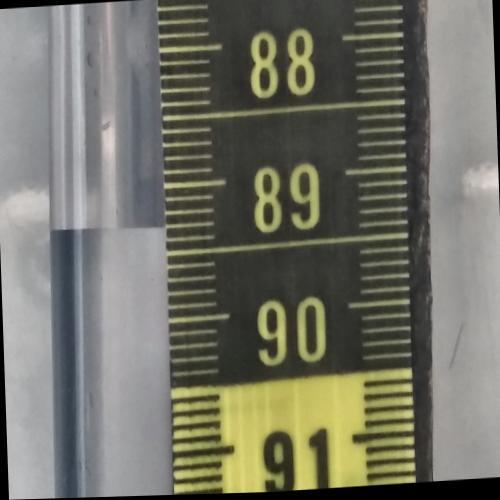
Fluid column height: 89.3 cm